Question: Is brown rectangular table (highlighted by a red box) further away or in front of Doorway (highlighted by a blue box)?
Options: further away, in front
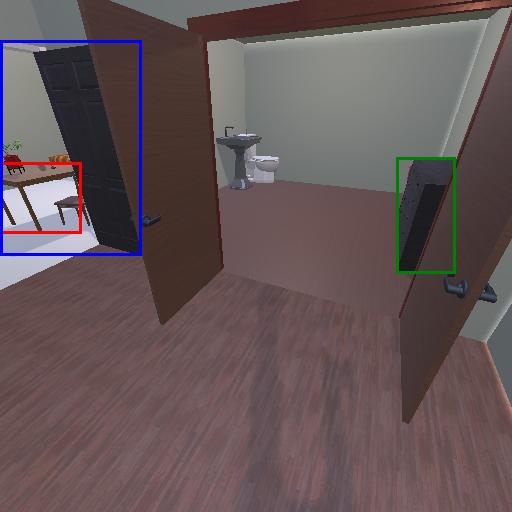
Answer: further away